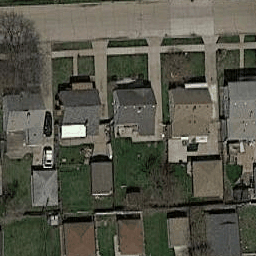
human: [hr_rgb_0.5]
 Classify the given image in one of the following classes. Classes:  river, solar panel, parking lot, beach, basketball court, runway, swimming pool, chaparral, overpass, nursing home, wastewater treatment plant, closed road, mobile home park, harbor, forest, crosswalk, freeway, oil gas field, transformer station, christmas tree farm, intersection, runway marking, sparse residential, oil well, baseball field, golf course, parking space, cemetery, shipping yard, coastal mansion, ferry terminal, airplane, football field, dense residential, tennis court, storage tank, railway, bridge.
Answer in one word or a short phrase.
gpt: dense residential